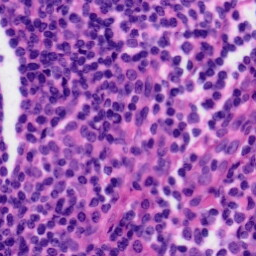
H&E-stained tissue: Tonsil